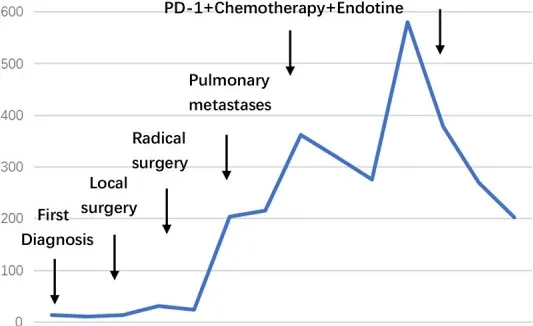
Timeline of the Serum marker.
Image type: chart (chart)